Question: I have a simple wpf-mvvm application where you can create and edit records. Something like this:

If you create a new record there are a "create" and "cancel" button.
If you edit an existing record there is a "edit", "delete" and "cancel" button.
I don't want to use two different form. I would like to use one, and create a dynamic menu, where I can choose which buttons are visible.
The xaml now is something like this:
'''
<StackPanel Orientation="Horizontal" HorizontalAlignment="Center">
<Button MinWidth="93" Command="{Binding CreateCommand}>
Create
</Button>
<Button MinWidth="93" Command="{Binding EditCommand}>
Edit
</Button>
<Button MinWidth="93" Command="{Binding DeleteCommand}>
Delete
</Button>
<Button MinWidth="93" Command="{Binding CancelCommand}>
Cancel
</Button>
</StackPanel>
'''
What is the best way to do this?
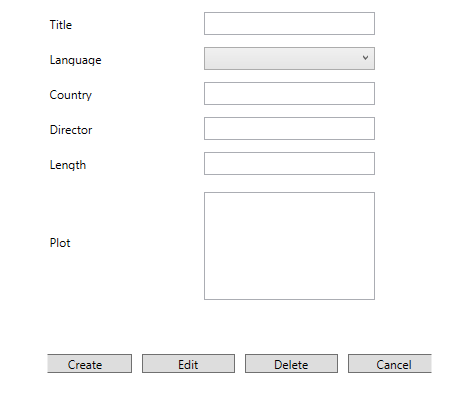
Answer: I've had a similar situation. There are two options (at least, as always):
---
Use the method of the commands and let them return true or false, depending on the type of record you want to edit. The 'CanExecute' value toggles the 'IsEnabled' property of the control it is bound to. This means, if you want to hide the control, you need to 'push' the 'IsEnabled' value to the 'Visibility' value, for example by using a style trigger.
'''
<Style.Triggers>
<Trigger Property="IsEnabled" Value="False">
<Setter Property="Visibility" Value="Hidden"/>
</Trigger>
</Style.Triggers>
'''
That would be the standard approach, I guess, and probably makes sense for you.
---
I had more dynamic circumstances and wanted to create the buttons dynamically. This can easily be done, when you define a in your ViewModel. The CommandViewModel can have a name property which you display in a button and the command you want to execute. Then you can use this collection to populate an ItemsControl with buttons. Probably a bit of a overkill for your situation, but it refers to the title of your question and maybe you find it interesting and can use it at some point.
In short, the ViewModels:
'''
public class CommandViewModel : ViewModelBase
{
public ICommand Command { get { return ... } }
public string Name { get; set; }
}
public class MainViewModel : ViewModelBase
{
...
ObservableCollection<CommandViewModel> Commands { get; private set; }
public MainViewModel()
{
Commands = new ObservableCollection<CommandViewModel>();
// Creates the ViewModels for the commands you want to offer
PopulateCommands();
}
}
'''
And in the XAML looks something like:
'''
<ItemsControl ItemsSource="{Binding Commands}"}>
<ItemsControl.ItemTemplate>
<DataTemplate>
<Button Command="{Binding Command}" Content="{Binding Name}" />
</DataTemplate>
</ItemsControl.ItemTemplate>
</ItemsControl>
'''
That makes a dynamic menu...
---
Have fun.